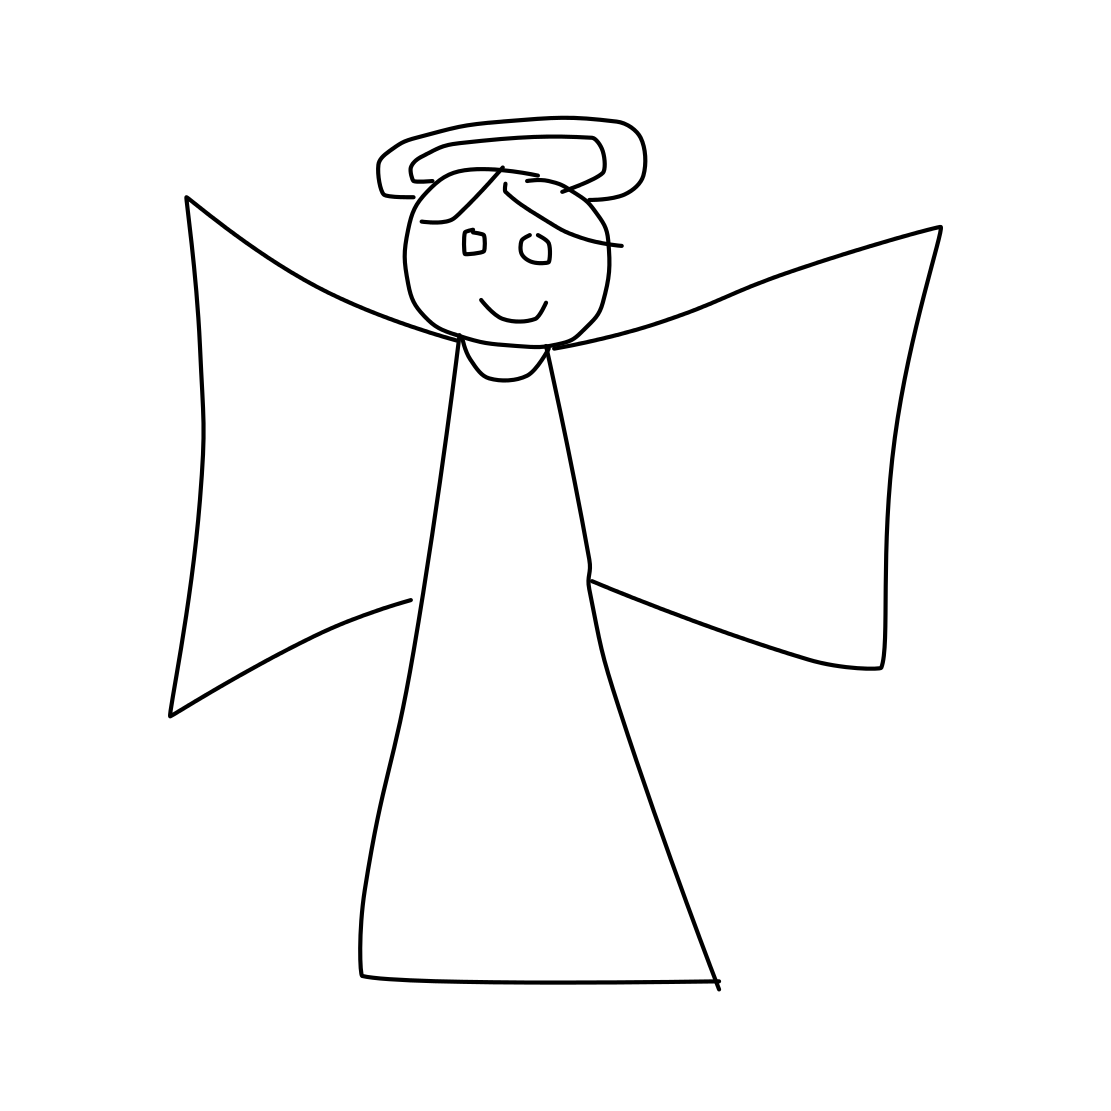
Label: angel